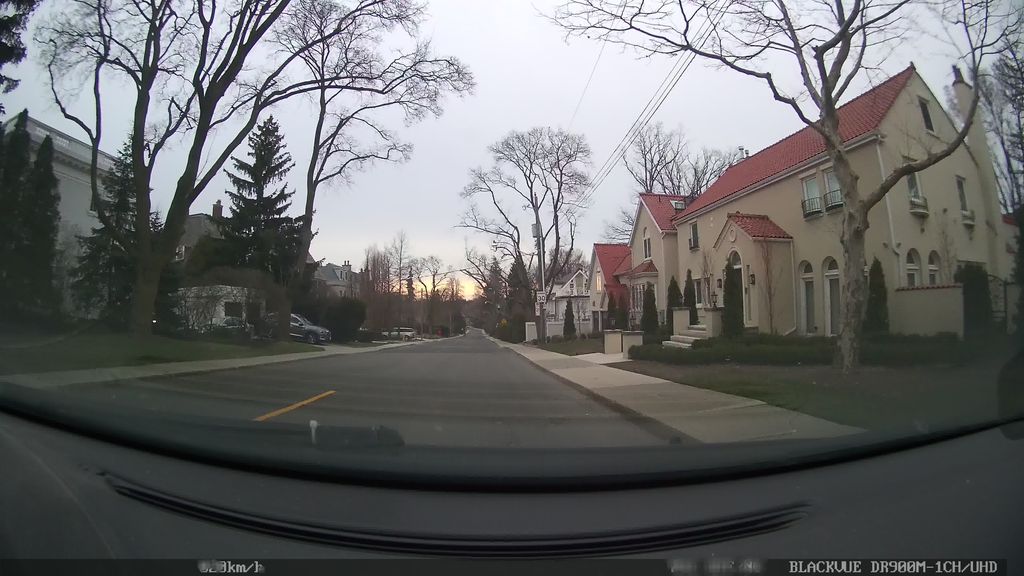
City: toronto